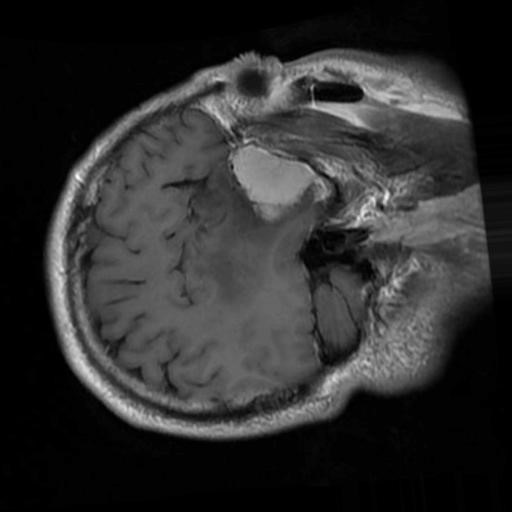
Label: brain_menin